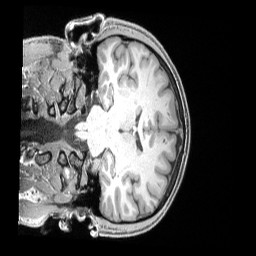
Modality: T1w
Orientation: coronal
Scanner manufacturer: siemens
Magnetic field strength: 3 T
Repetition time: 2.4 s
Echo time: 0.00222 s